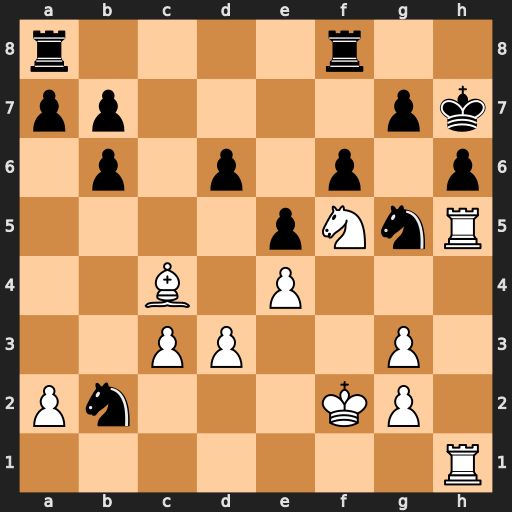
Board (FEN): r4r2/pp4pk/1p1p1p1p/4pNnR/2B1P3/2PP2P1/Pn3KP1/7R
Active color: w
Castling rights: -
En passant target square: -
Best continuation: Rxh6+ gxh6 Rxh6#